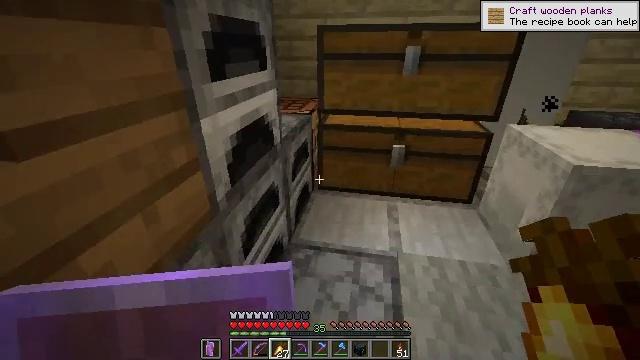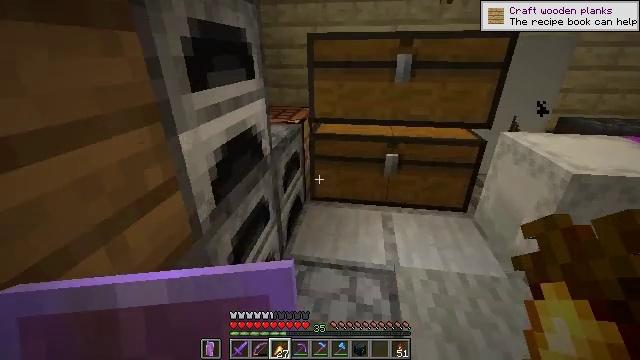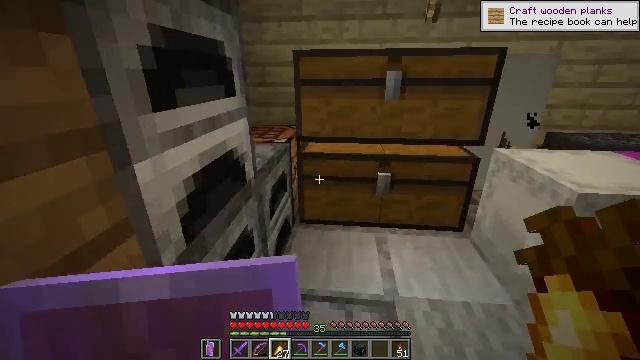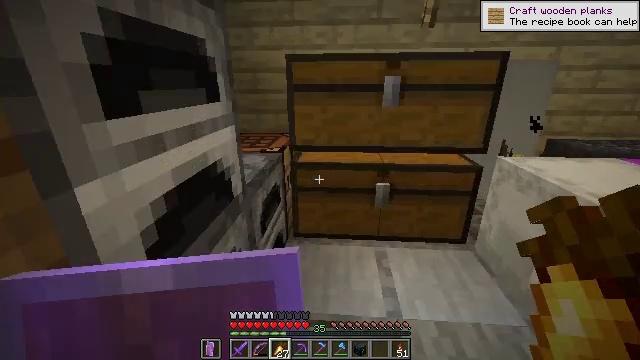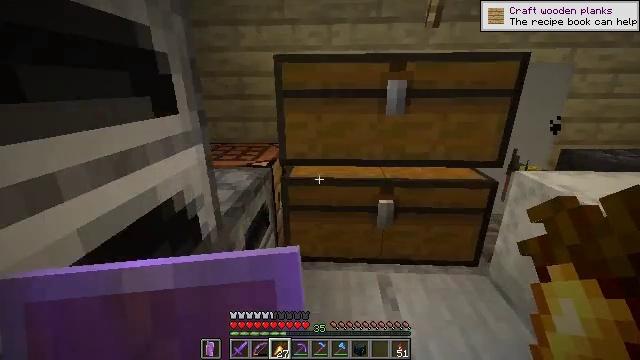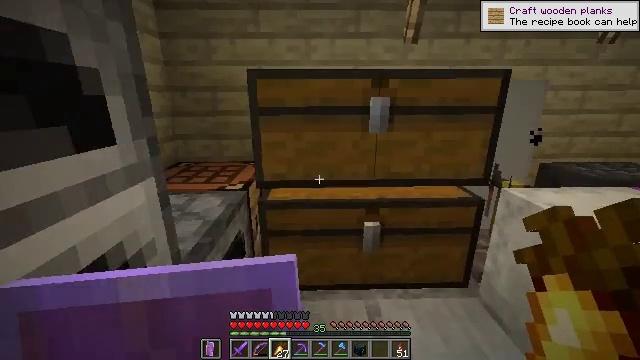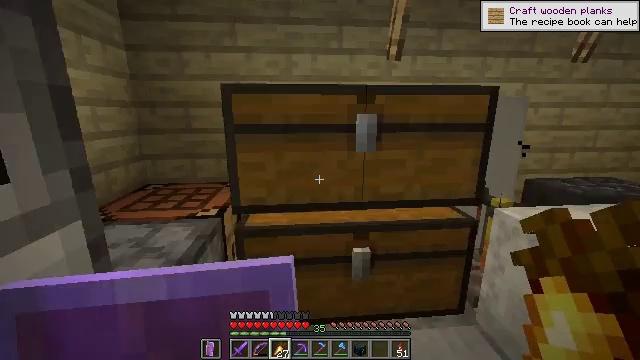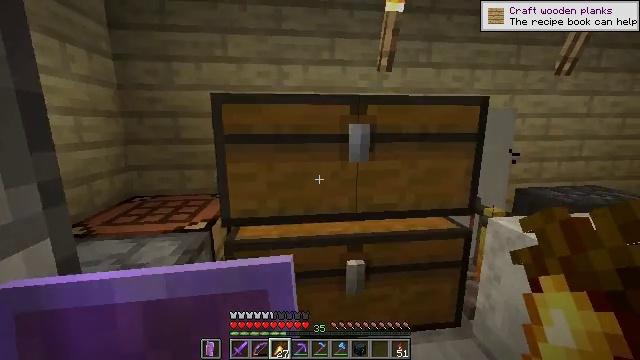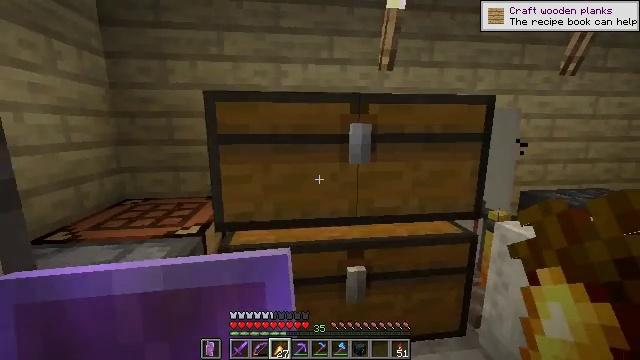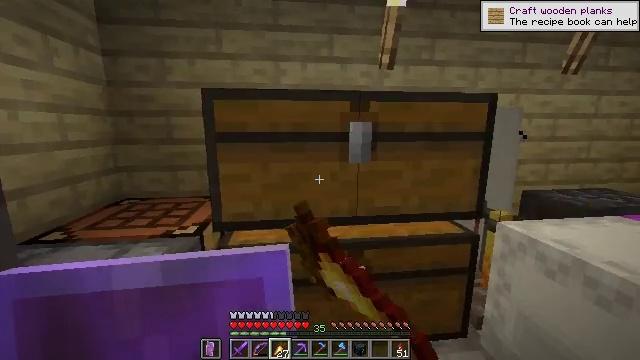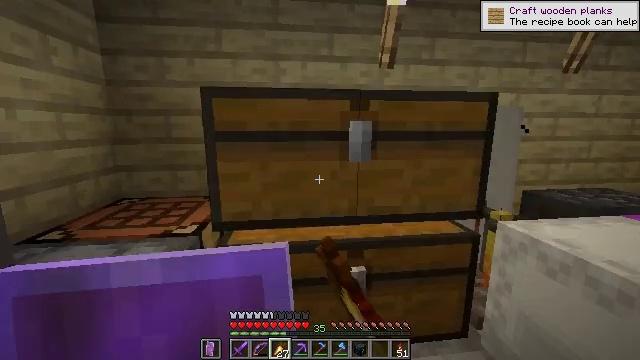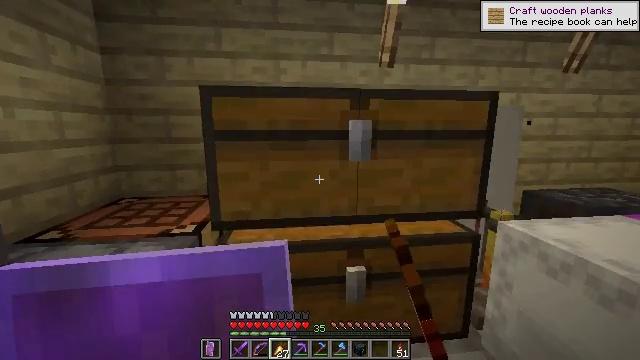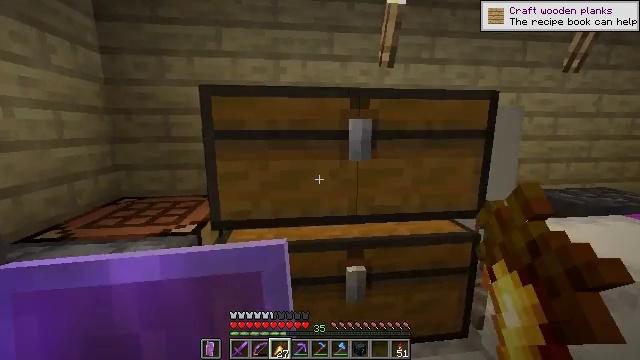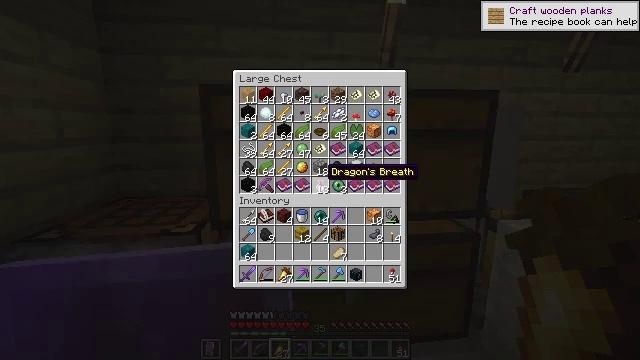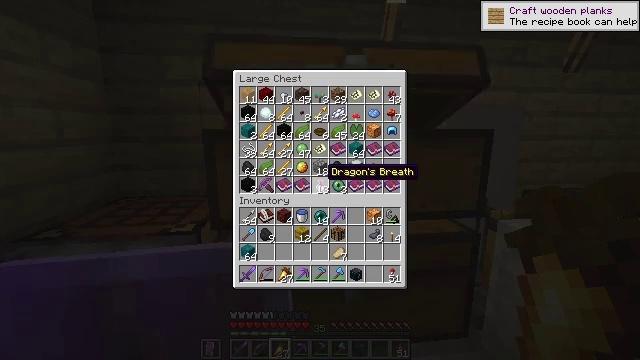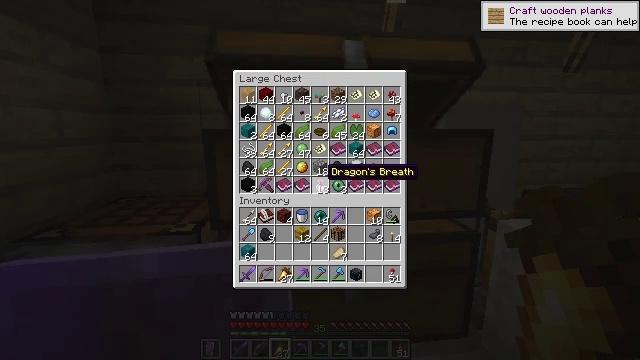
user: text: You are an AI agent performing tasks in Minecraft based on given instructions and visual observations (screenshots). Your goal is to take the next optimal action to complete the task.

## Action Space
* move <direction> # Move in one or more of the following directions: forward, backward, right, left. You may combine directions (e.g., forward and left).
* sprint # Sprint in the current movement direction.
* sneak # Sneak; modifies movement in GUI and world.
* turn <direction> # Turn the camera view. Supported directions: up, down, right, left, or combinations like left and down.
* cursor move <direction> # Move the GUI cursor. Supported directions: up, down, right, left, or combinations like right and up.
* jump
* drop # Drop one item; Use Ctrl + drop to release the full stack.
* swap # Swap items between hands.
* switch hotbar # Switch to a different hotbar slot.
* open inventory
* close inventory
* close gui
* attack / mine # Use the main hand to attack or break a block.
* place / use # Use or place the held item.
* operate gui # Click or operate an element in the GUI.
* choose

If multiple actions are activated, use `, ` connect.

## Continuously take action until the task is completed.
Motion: motion action
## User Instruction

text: Produce black dye using the crafting table.
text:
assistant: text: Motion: move forward, turn right and up
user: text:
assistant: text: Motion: move forward, turn right and up
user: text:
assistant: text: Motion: move forward, turn right and up
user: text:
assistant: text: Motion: move forward, turn right and up
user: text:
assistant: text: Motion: move forward, turn right and up
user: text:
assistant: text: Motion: turn right and up
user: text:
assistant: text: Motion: turn right and up
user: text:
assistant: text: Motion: use / place
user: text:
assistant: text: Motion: use / place
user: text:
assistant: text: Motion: use / place
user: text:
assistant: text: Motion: use / place
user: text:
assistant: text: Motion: no_op
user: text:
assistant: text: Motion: open gui
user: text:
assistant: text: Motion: no_op
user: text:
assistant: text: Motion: no_op
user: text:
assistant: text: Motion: no_op
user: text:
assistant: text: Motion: no_op
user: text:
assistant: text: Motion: no_op
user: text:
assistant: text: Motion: cursor move right and down
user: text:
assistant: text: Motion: cursor move right and down
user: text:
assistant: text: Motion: no_op
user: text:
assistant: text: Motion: no_op
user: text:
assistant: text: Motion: no_op
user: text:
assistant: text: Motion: no_op
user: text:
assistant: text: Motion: no_op
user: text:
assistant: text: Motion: no_op
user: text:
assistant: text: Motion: no_op
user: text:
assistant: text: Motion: no_op
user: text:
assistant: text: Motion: no_op
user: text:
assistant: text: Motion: no_op